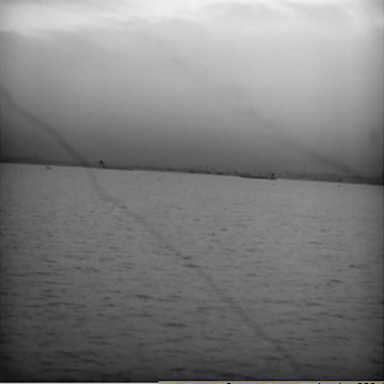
There is a liner in the infrared image.